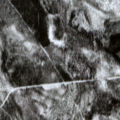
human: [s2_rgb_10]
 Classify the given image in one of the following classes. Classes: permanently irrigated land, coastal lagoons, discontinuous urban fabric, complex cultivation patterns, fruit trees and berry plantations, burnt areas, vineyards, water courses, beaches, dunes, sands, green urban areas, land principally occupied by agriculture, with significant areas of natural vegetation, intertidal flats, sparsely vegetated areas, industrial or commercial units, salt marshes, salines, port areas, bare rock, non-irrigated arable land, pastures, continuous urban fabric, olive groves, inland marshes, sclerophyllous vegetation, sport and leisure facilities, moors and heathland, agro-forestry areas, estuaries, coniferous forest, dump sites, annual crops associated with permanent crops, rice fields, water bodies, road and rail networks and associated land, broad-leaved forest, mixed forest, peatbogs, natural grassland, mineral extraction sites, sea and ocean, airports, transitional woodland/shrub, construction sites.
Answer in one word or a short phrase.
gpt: coniferous forest, mixed forest, transitional woodland/shrub